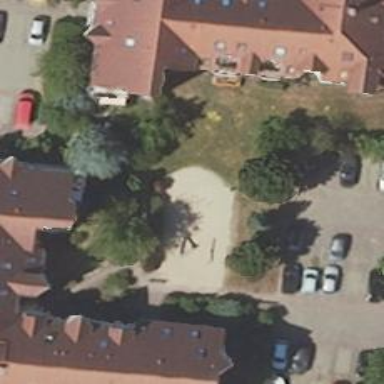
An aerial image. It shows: Playground area for leisure activities on the land.